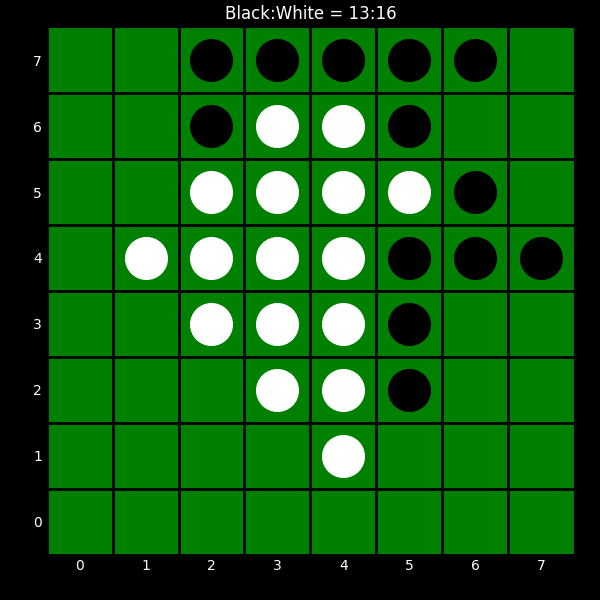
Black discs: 13
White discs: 16